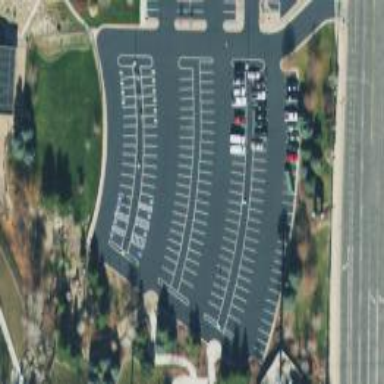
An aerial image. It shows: Parking space.